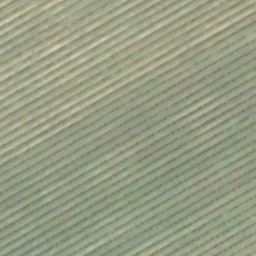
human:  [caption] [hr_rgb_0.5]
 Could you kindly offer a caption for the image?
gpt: There is a piece of farmland .

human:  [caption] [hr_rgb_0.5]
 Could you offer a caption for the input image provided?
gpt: It is a piece of cropland .

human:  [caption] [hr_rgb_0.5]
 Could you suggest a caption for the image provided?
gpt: There is a piece of cropland .

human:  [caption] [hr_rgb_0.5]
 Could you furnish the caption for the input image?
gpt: It is a piece of farmland .

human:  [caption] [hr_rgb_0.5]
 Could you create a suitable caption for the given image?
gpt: Here is a piece of farmland .